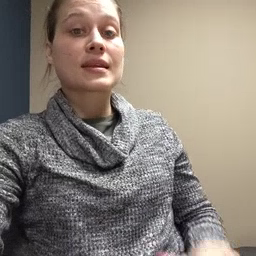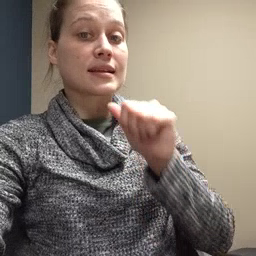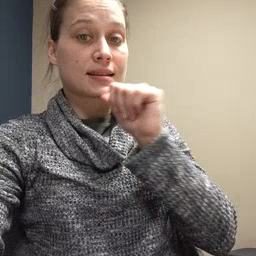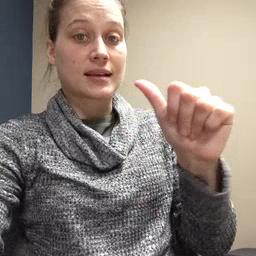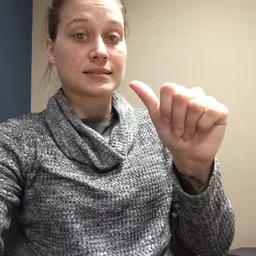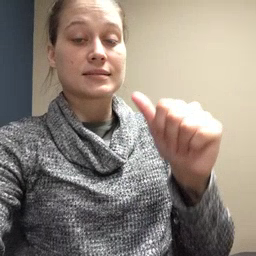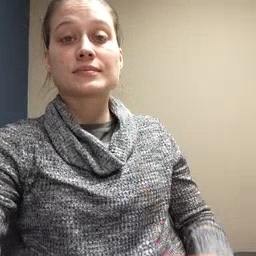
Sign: not